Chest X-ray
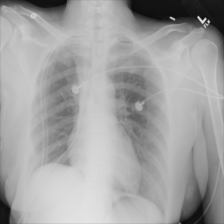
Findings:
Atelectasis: negative
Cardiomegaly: negative
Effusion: negative
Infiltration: negative
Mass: negative
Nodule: negative
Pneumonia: negative
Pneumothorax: positive
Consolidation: negative
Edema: negative
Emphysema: negative
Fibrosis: negative
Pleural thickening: negative
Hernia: negative